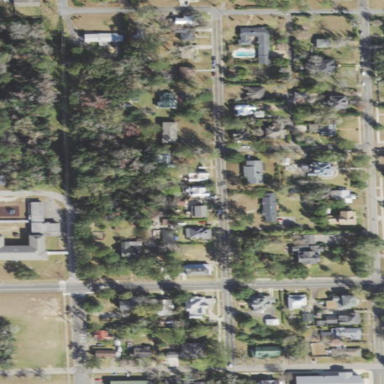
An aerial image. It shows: Residential area consisting of single-family homes.